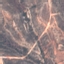
Land use / land cover: HerbaceousVegetation